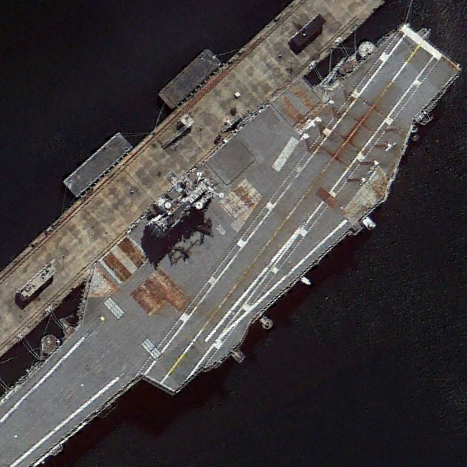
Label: aircraft_carrier